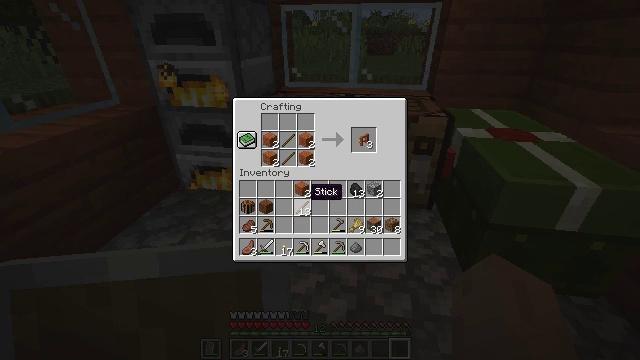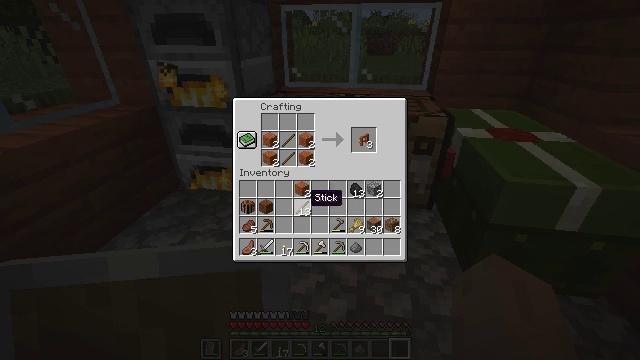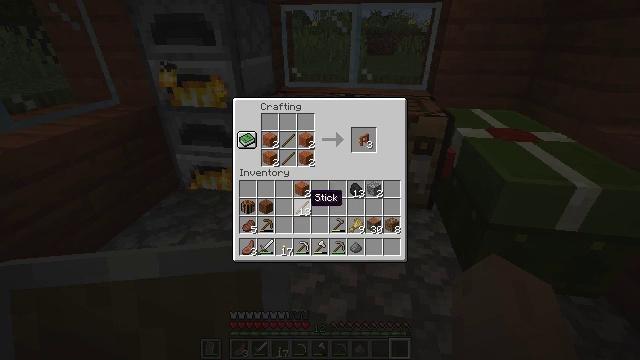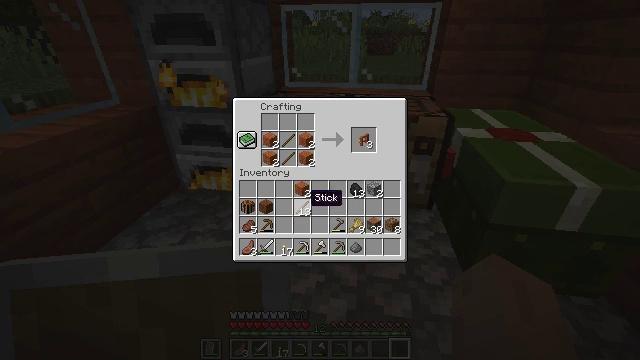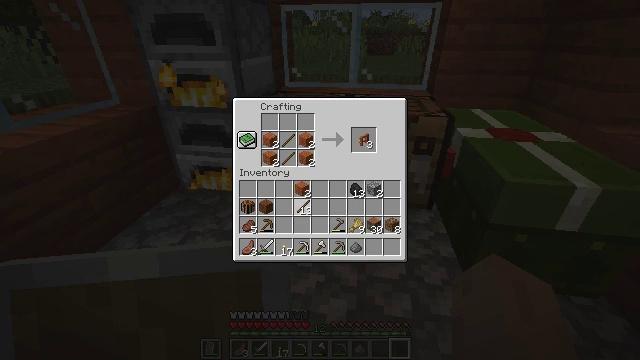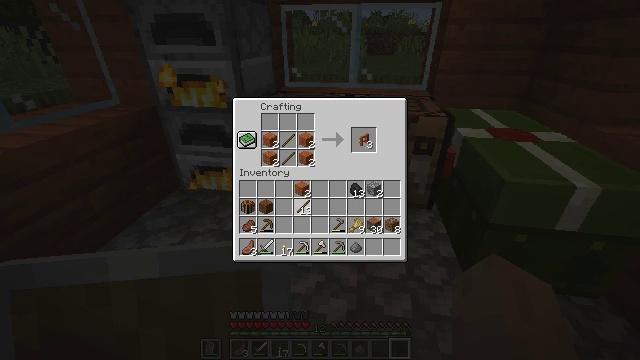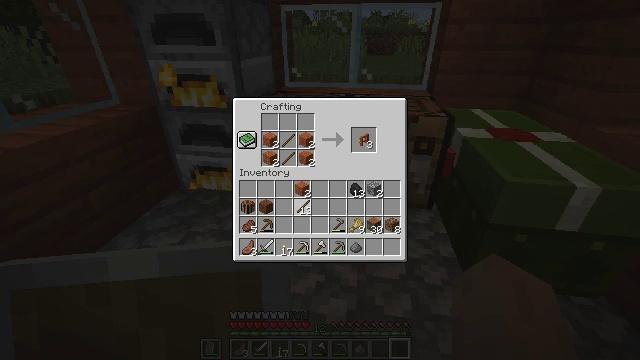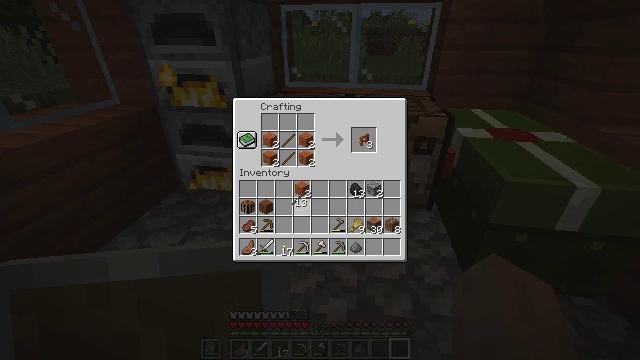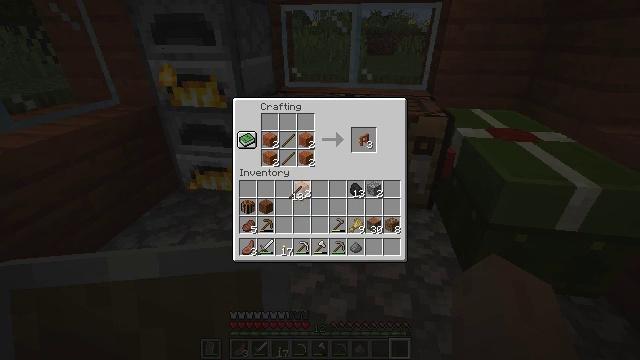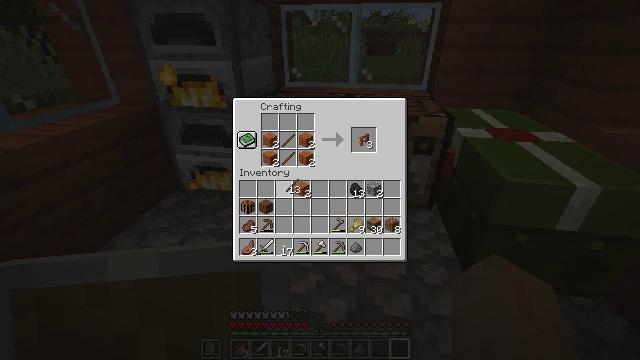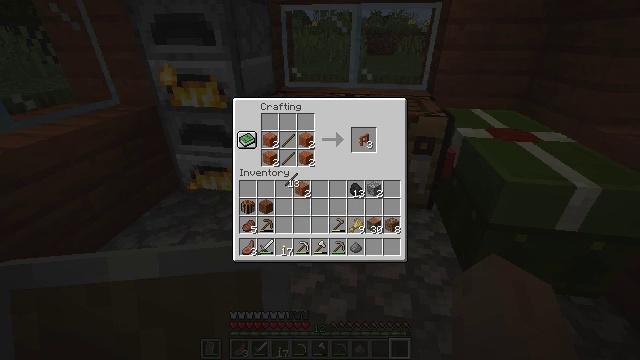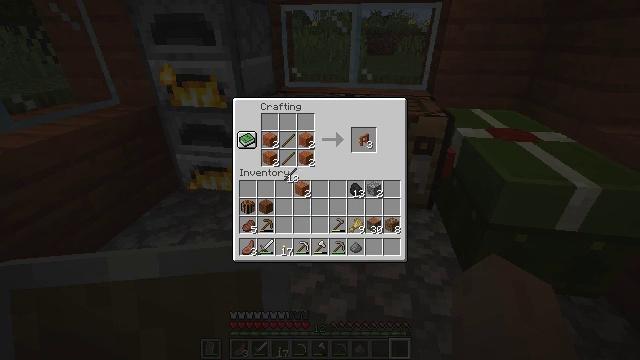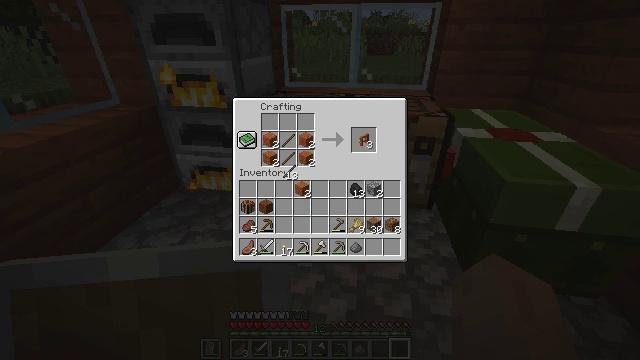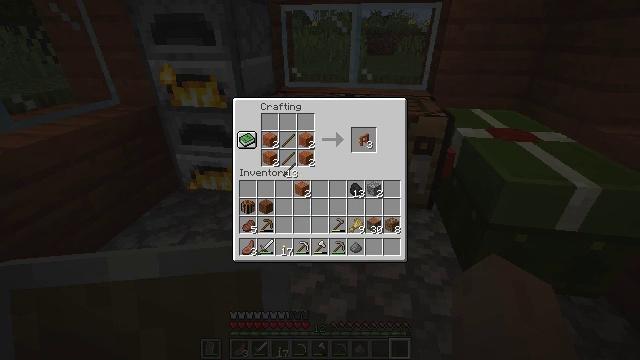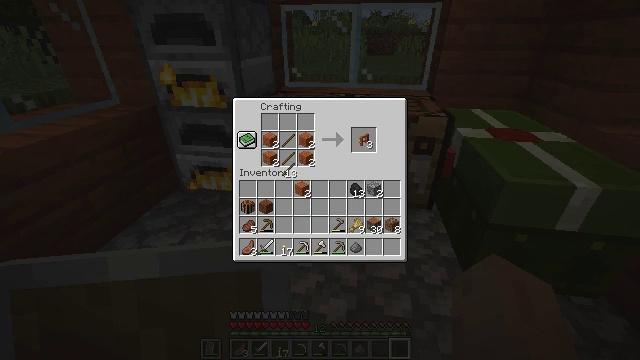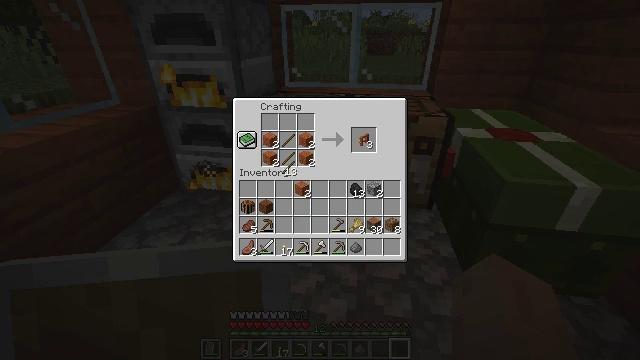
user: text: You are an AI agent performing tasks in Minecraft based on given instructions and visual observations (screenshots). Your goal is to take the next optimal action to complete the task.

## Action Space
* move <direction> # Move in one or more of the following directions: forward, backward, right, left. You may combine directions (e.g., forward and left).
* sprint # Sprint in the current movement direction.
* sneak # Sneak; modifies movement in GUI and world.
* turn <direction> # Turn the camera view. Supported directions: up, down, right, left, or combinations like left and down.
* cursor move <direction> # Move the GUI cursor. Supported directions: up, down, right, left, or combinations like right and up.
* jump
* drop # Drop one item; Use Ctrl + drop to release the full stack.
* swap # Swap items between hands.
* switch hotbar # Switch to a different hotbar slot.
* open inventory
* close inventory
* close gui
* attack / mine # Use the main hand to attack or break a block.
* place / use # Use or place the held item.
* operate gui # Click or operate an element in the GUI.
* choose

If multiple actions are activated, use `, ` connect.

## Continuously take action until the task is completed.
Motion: motion action
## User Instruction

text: Craft some sticks and acacia wood into an acacia fence.
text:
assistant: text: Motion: no_op
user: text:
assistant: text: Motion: no_op
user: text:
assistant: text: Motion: no_op
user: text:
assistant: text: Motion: operate gui
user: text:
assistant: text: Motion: operate gui
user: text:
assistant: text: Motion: no_op
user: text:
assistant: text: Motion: cursor move up
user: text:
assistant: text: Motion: no_op
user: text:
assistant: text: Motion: cursor move up
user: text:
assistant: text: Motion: no_op
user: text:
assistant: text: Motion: no_op
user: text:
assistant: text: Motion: no_op
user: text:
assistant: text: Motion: no_op
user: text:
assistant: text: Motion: no_op
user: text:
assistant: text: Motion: no_op
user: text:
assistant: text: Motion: no_op
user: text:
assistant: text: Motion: no_op
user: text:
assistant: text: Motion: no_op
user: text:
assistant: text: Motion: no_op
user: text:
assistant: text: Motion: choose
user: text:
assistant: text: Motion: choose
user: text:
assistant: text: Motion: choose
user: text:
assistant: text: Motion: choose
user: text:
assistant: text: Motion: choose
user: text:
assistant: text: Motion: choose
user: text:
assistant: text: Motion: cursor move up, choose
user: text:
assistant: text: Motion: choose
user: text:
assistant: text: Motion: choose
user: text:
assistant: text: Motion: choose
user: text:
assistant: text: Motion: no_op